【题型】证明题　【知识点】解析几何　【难度】easy
在平面直角坐标系 $xOy$ 中，已知点 $D$ 为双曲线 $E: \frac{x^2}{a^2} - \frac{y^2}{b^2} = 1\ (a > b > 0)$ 的右顶点，$M(\sqrt{2},\sqrt{3})$，$N(2,-3)$ 在双曲线 $E$ 上。

(1) 求双曲线 $E$ 的方程；

(2) 过点 $G(-3,0)$ 且斜率为 $k_1$ 的直线 $l$ 与双曲线 $E$ 的左支交于 $A$，$B$ 两点，$\triangle ABD$ 的外接圆的圆心为 $P$，直线 $OP$ 的斜率为 $k_2$，证明：$k_1 \cdot k_2$ 为定值。
【解答】

\textbf{【解】} (1) 因为 $M(\sqrt{2},\sqrt{3})$，$N(2,-3)$ 在双曲线 $E$ 上，
所以
\[
\begin{cases}
\frac{2}{a^2} - \frac{3}{b^2} = 1 \\
\frac{4}{a^2} - \frac{9}{b^2} = 1
\end{cases}
\implies a^2 = 1,\ b^2 = 3,
\]
所以 $E$ 的标准方程为 $x^2 - \frac{y^2}{3} = 1$。

---

(2) 如图：

设直线 $l: y = k_1(x + 3)$，由
\[
\begin{cases}
y = k_1(x + 3) \\
x^2 - \frac{y^2}{3} = 1
\end{cases}
\]
得 $(3 - k_1^2)x^2 - 6k_1^2x - 9k_1^2 - 3 = 0$，①

所以 $\Delta > 0$，因为直线 $l$ 与双曲线 $E$ 的左支交于 $A$，$B$ 两点，
所以 $3 - k_1^2 \neq 0$，且 $x_1 + x_2 = \frac{6k_1^2}{3 - k_1^2} < 0$，$x_1x_2 = \frac{-9k_1^2 - 3}{3 - k_1^2} > 0$，故 $k_1^2 > 3$。

设圆 $P: (x - s)^2 + (y - t)^2 = r^2$，由
\[
\begin{cases}
(x_1 - s)^2 + (y_1 - t)^2 = r^2 \\
(x_2 - s)^2 + (y_2 - t)^2 = r^2
\end{cases}
\implies (x_1^2 - x_2^2) - 2s(x_1 - x_2) + (y_1^2 - y_2^2) - 2t(y_1 - y_2) = 0, \quad ②
\]

由双曲线的右顶点 $D$ 在圆上得 $(1 - s)^2 + t^2 = r^2$。

由①②得
\[
\frac{1 + k_1^2}{3 - k_1^2} = \frac{6k_1^2 - 2k_1t - 2s}{-6k_1^2} = \frac{s^2 + (3k_1 - t)^2 - r^2}{-9k_1^2 - 3},
\]

由
\[
\frac{1 + k_1^2}{3 - k_1^2} = \frac{6k_1^2 - 2k_1t - 2s}{-6k_1^2},
\]
可得 $k_1^2t + k_1^2s + 12k_1^2 - 3k_1t - 3s = 0$ ③

由
\[
\frac{6k_1^2 - 2k_1t - 2s}{-6k_1^2} = \frac{s^2 + (3k_1 - t)^2 - r^2}{-9k_1^2 - 3},
\]
可得 $3k_1^2t - 5k_1^2s + 4k_1^2 - k_1t - s = 0$ ④

所以 $3 \times ④ - ③$ 可得 $k_1t = 2s$，即 $k_1k_2 = k_1 \cdot \frac{t}{s} = 2$。

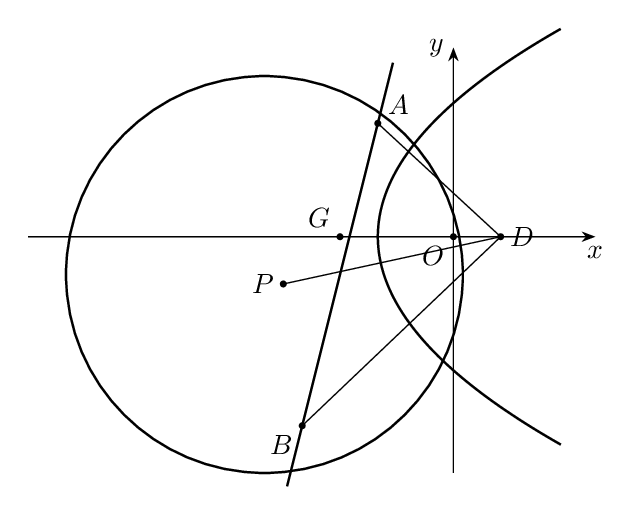